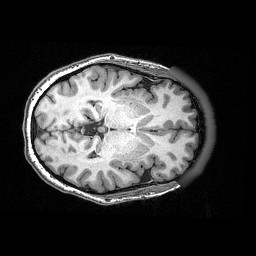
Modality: T1w
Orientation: axial
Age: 50
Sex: female
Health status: ill
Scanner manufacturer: siemens
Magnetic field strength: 3 T
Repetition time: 0.0025 s
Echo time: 0.00336 s